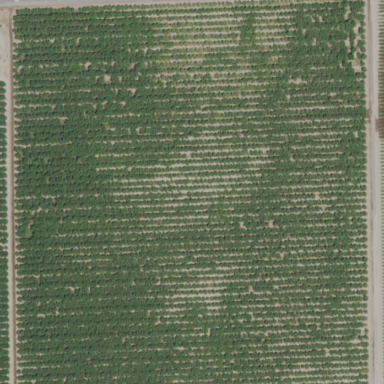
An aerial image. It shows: Almond orchard with rows of almond trees.